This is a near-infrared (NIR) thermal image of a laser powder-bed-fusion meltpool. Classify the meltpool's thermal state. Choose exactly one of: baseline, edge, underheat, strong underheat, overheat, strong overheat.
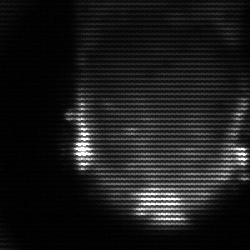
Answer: baseline